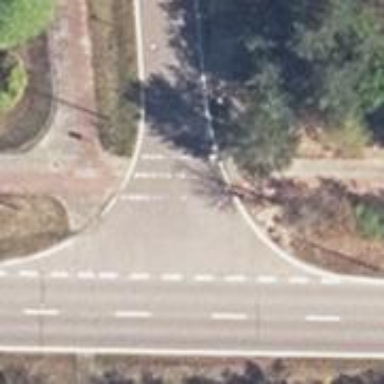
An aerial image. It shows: Uncontrolled crossing on the road.